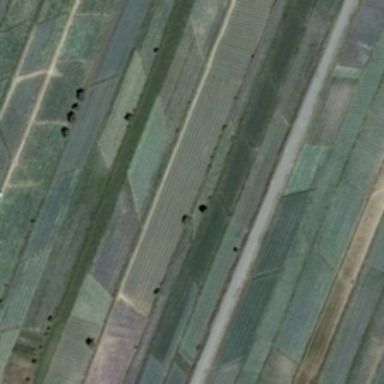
The farm is divided into different parts .